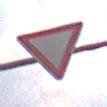
Verkehrszeichen: VorfahrtGewaehren
Umgebung: Outdoor, Nature
Tageszeit: SunriseSunset
Wetter: PartlyCloudy
Licht: Natural
Jahreszeit: NotSpecified
Kontrast: LowContrast